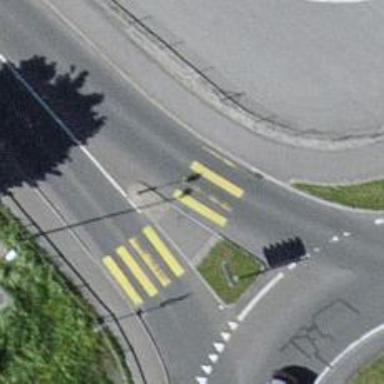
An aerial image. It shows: Uncontrolled zebra crossing with pedestrian island.